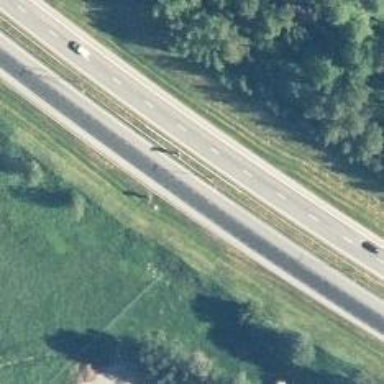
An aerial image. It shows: Asphalt motorway.